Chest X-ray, AP view. Patient: 36 years old, sex M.
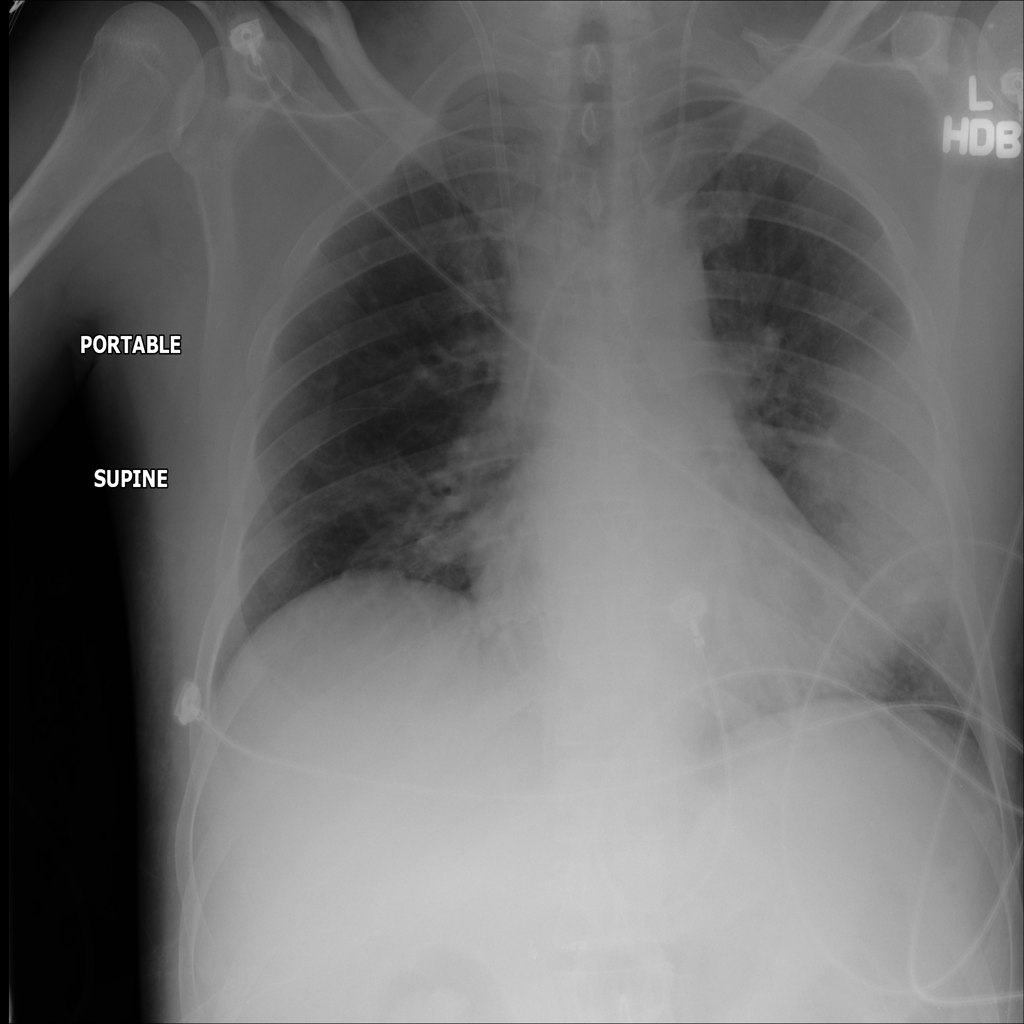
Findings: Atelectasis, Infiltration